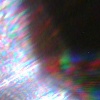
Label: sunburn